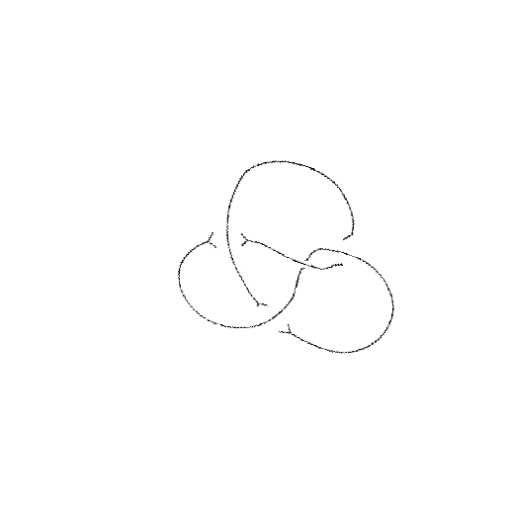
Crossing number: 4